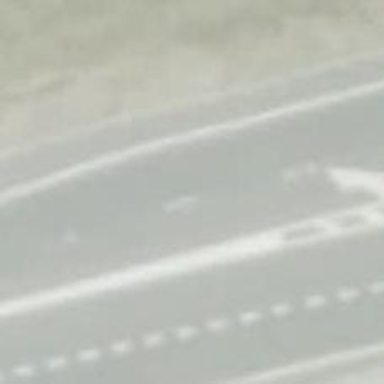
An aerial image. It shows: Trunk link highway with asphalt surface.